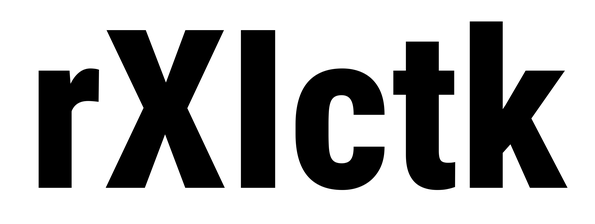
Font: Roboto_Condensed_ExtraBold